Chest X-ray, AP view. Patient: 65 years old, sex F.
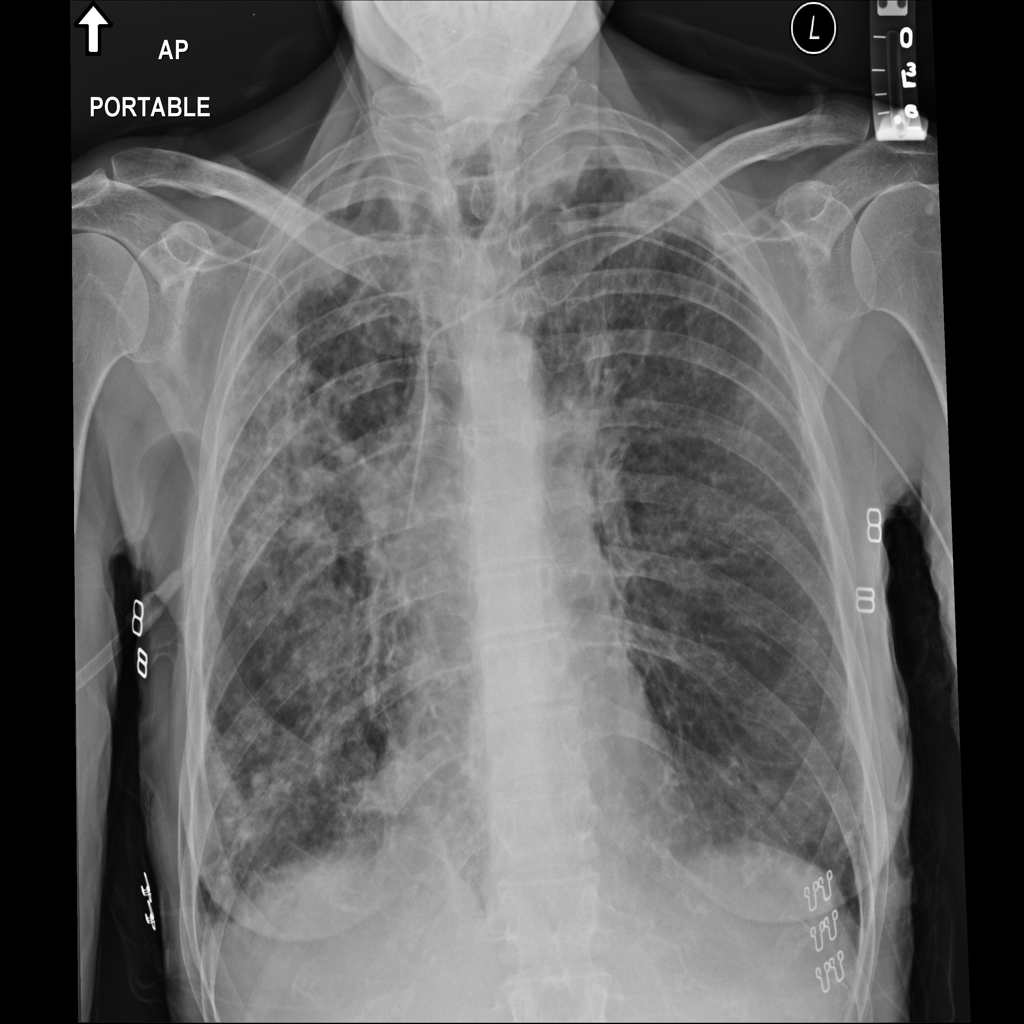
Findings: No Finding